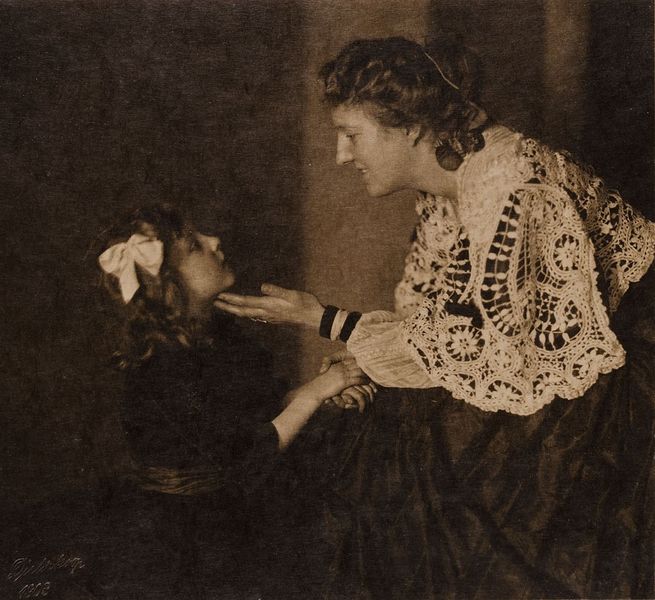
Titel: Frau Fia Wille
Künstler: Minya Diez-Dührkoop
Standort: Hamburg
Institution: Museum für Kunst und Gewerbe Hamburg
Schlagwörter: frau, familie, kind, papier, foto, fotografie, photographie, doppelbildnis, doppelportrait, photo, karton, lichtbild, bildwerke, angewandte und bildende kunst, hessische systematik, künstler, porträtfotografie, porträtphotographie, platindruck, platinotypie, doppelporträt, getont, künstlerin, kunstgewerblerin